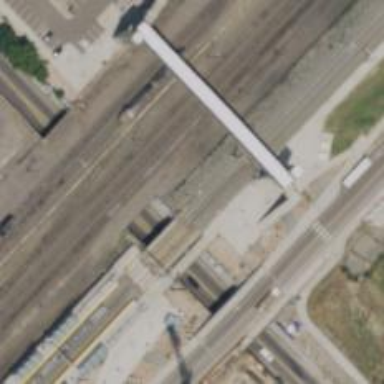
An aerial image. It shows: Railway bridge with electrified contact lines.